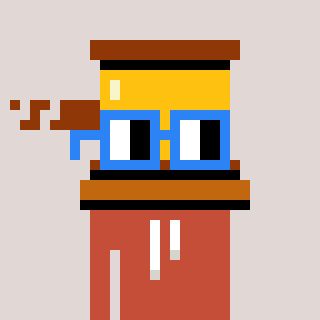
a pixel art character with square blue glasses, a gavel-shaped head and a rust-colored body on a warm background